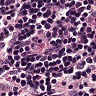
Metastatic tissue present: no